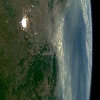
Label: land